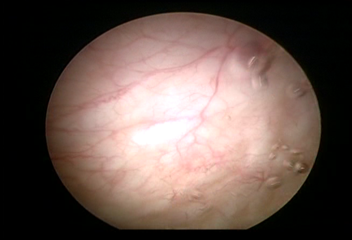
Modality: WLC
Class: Normal mucosa
Bladder cancer association: No